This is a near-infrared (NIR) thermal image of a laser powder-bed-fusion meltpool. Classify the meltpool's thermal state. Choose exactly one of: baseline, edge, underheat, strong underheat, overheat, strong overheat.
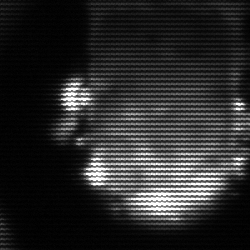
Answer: baseline